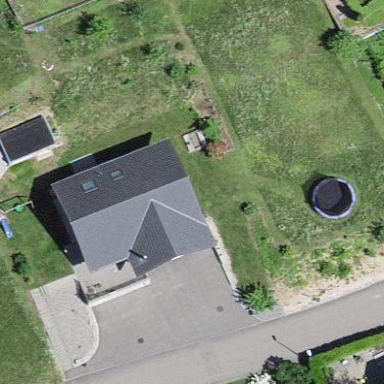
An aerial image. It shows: Simple and straightforward house.